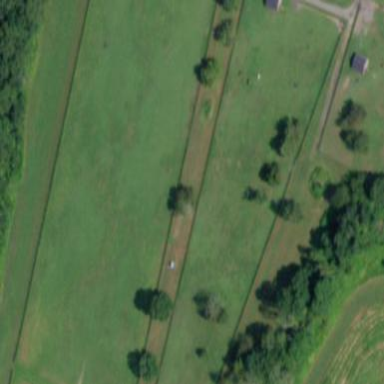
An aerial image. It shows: Fence around farmyard.